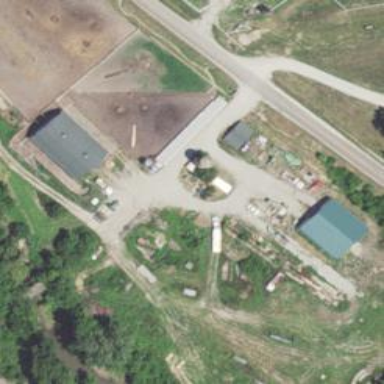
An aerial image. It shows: Silo.